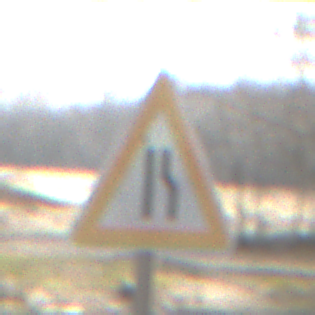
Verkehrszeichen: EinseitigVerengteFahrbahnRechts
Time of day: MorningAfternoon
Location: Outdoor (Nature)
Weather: Clear
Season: Winter
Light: Natural